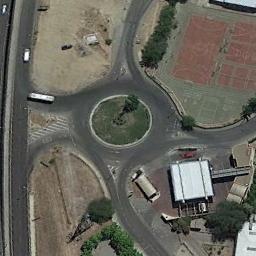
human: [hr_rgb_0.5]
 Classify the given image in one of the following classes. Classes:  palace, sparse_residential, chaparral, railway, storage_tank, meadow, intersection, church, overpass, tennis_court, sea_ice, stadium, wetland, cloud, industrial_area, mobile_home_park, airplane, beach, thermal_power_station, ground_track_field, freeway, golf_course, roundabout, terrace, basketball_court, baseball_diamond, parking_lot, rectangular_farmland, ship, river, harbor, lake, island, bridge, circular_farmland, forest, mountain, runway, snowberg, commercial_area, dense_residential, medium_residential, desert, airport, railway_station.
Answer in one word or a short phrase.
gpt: roundabout